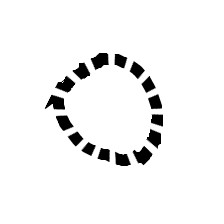
Shape: circle